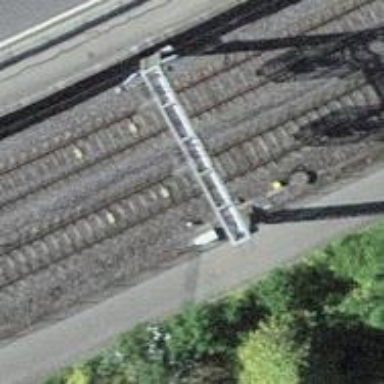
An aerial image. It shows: Railway signal.